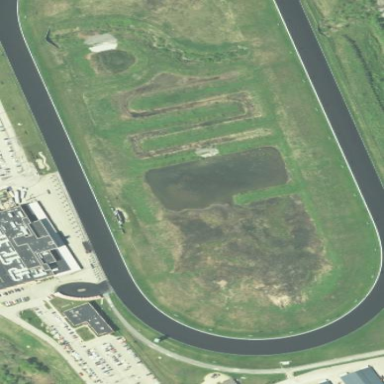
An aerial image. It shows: Horse racing track for leisure and sport activities.